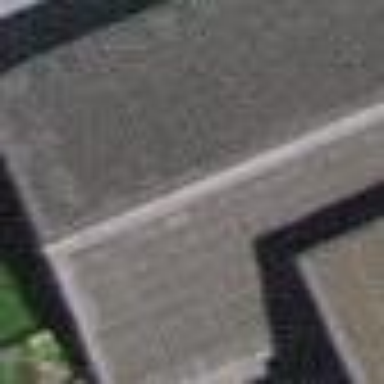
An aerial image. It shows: Garage.